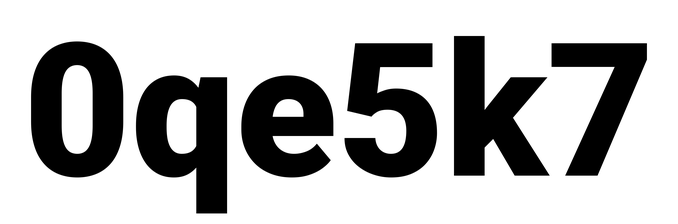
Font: Roboto_Black